Current action and preconditions to check: path_clear

Your task: For each precondition in the list above, predict whether it will hold at this action.

Consider the current scene as observed from the mobile robot's camera, and analyze the predicted future states of all dynamic agents (e.g., people, animals, vehicles, or any moving entities) within the NEXT SECOND.

IMPORTANT: Only answer "very likely" if you are absolutely certain—based on strong, clear evidence—that a dynamic agent will violate the precondition in the predicted future state. Do NOT answer "very likely" for unlikely, ambiguous, or low-probability risks.

Ask yourself for each precondition: Is there a high probability, with clear and convincing evidence, that the predicted future states of any dynamic agent will interfere with the predicted future state of the currently executing action within the NEXT SECOND, causing that precondition to fail?

Assess the risk level based on these predictions. Use "likely" or "very likely" if motions create a clear risk of interference.

Use "neutral" or "improbable" if agents are nearby but their predicted paths are clearly diverging or non-conflicting.

Failure Risk Categories: "very improbable", "improbable", "neutral", "likely", "very likely"

Answer Format: Output ONLY the probability_of_failure value from these categories: "very improbable", "improbable", "neutral", "likely", "very likely"

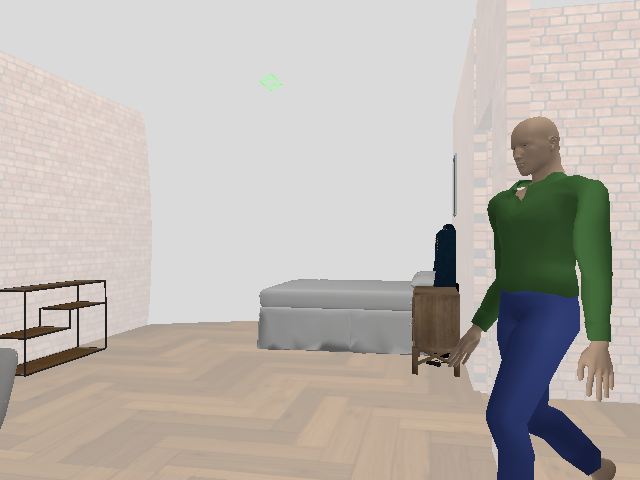

Answer: likely